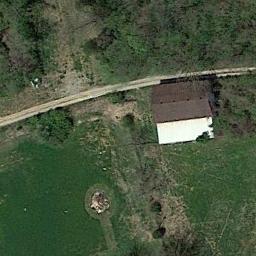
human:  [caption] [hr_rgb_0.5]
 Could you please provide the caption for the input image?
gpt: The sparse residential is on the grass next to some trees and a road .

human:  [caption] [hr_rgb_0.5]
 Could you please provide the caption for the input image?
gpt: There are two houses by the path in the mountains .

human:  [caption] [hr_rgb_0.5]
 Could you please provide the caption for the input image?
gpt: There is a road next to the sparse residential .

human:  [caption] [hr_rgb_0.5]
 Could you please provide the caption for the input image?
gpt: In a sparse residential area there is a house and many green trees, And a footpath .

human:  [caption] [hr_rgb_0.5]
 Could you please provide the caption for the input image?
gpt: A sparse residential area with a brown building on the green meadow .